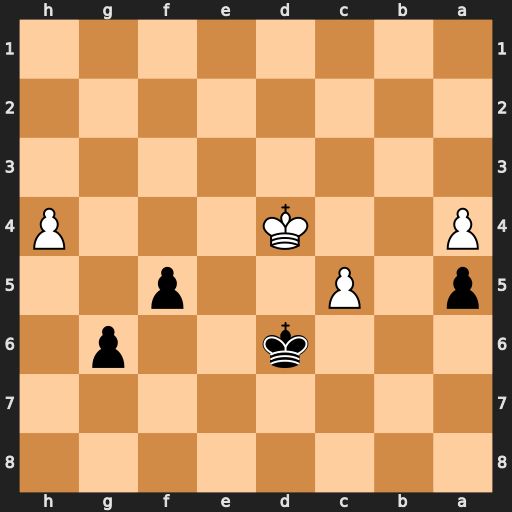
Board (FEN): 8/8/3k2p1/p1P2p2/P2K3P/8/8/8
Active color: b
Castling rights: -
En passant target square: -
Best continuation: Kc6 Kc4 f4 Kd4 f3